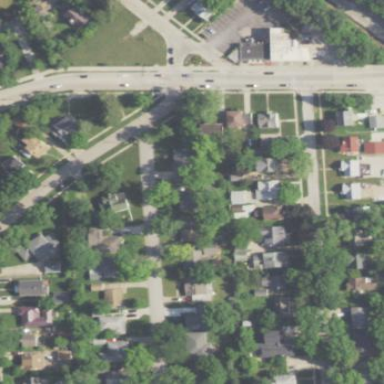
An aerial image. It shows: Single-family residential area.